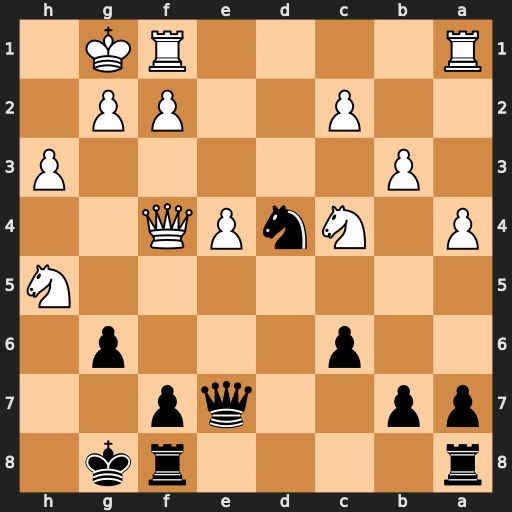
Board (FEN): r4rk1/pp2qp2/2p3p1/7N/P1NnPQ2/1P5P/2P2PP1/R4RK1
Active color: b
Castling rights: -
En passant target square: -
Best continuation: Ne2+ Kh2 Nxf4